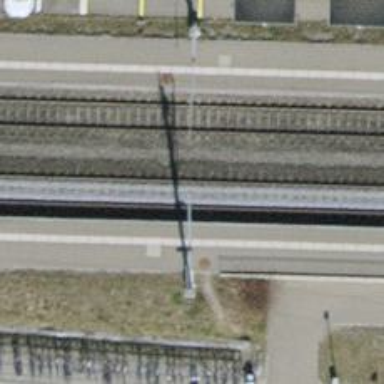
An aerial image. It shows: Railway milestone.